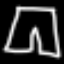
Label: pants